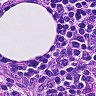
Metastatic tissue present: no